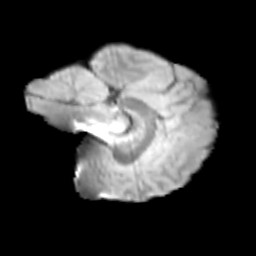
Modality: T2w
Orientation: sagittal
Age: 13
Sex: male
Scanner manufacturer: siemens
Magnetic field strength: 3 T
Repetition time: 3.8 s
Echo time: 0.07 s